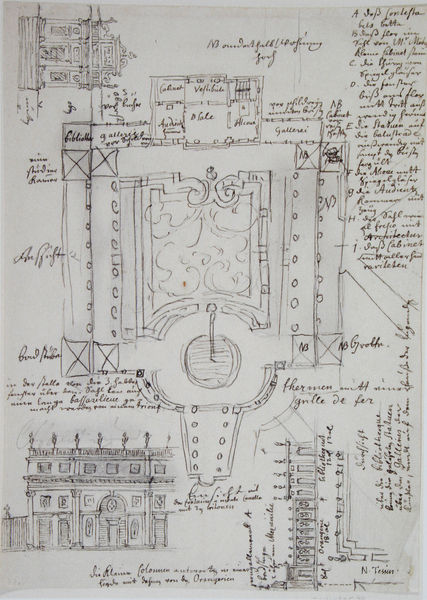
Titel: Entwurf für einen Gartenpalais des Fürsten Colonna
Künstler: Nicodemus d.J. Tessin
Standort: Stockholm
Institution: Nationalmuseum
Schlagwörter: wasser, bäume, fenster, frankreich, grau, schwarz, skizze, säule, säulen, weiss, zeichnung, anlage, gebäude, haus, park, parkanlage, schloss, ornament, architektur, barock, brüstung, büsche, wege, blatt, renaissance, brunnen, kreis, rund, turm, garten, springbrunnen, schrift, papier, modell, ansicht, bogen, fassade, studie, hof, figuren, kuppel, symmetrie, ziffern, ornamente, verzierung, stufen, plastik, tor, eingang, tusche, wohnhaus, berlin, burg, münchen, palast, symmetrisch, becken, schwarzweiss, text, buchstaben, beschriftung, bleistift, räume, entwurf, arkaden, portal, skulpturen, residenz, grotte, beet, beete, parterre, plan, achsen, fontäne, bau, verzierungen, englisch, handschrift, beschreibung, legende, basilika, grundriss, achsial, palais, aufriss, maßstab, bauzeichnung, versailles, kriche, leonardo, versaille, vorplatz, da vinci, bauskizze, notizen, beschriftet, klassizimus, wasserspiel, broderie, wohnsitz, legenden, schlossbau, einfang, sytterlin, hamndschrift, notitzen, beschreibunb, wassrspiel, wohnhau